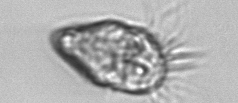
Label: Strombidium_morphotype1